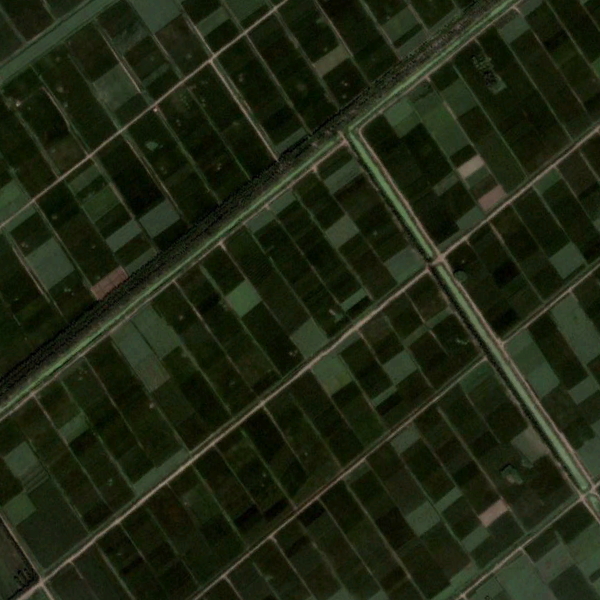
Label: Farmland